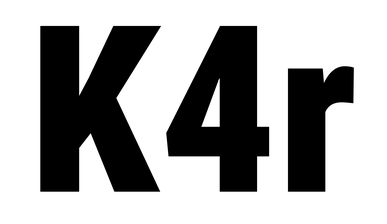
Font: Roboto_Condensed_Black